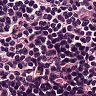
Metastatic tissue present: no